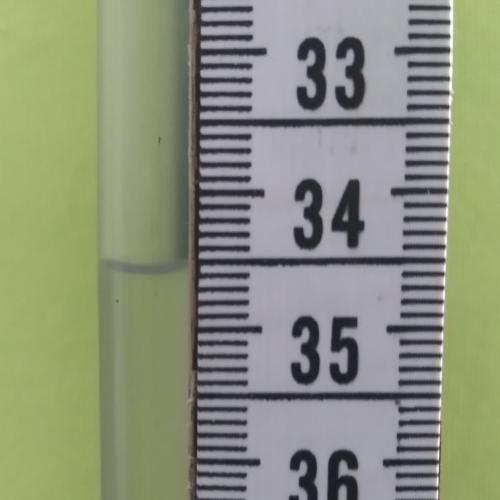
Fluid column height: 34.5 cm